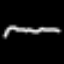
Label: squiggle